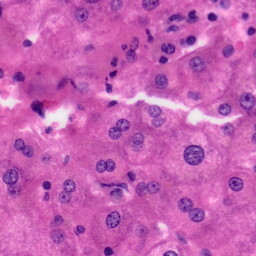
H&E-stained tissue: Liver